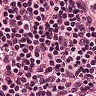
Metastatic tissue present: no